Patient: sex M, age 55
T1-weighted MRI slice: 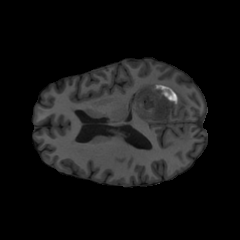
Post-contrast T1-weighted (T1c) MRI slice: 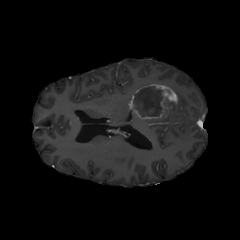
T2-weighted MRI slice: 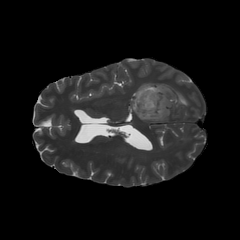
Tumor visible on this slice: yes
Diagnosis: Glioblastoma, IDH-wildtype
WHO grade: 4